Question: I am building a boat visualizer using AISHub. I was able to locate the vessels I wanted using latitude/longitude and show them on a map. However there are too many vessel (markers) and I don't know who is who.
: How do I show a pop-up window dynamically after clicking on a marker like below?

Below the most important part of the code I am using:
'''
class BoatMap extends Component {
constructor(props) {
super(props);
this.state = {
buttonEnabled: true,
buttonClickedAt: null,
progress: 0,
ships: [],
type: 'All',
shipTypes: [],
activeShipTypes: [],
logoMap: {}
};
this.updateRequest = this.updateRequest.bind(this);
this.countDownInterval = null;
}
// ... other operations
// ... other operations
render() {
return (
<div className="google-map">
<GoogleMapReact
bootstrapURLKeys={{ key: 'My_KEY' }}
center={{
lat: this.props.activeShip ? this.props.activeShip.latitude : 42.4,
lng: this.props.activeShip ? this.props.activeShip.longitude : -71.1
}}
zoom={8}
>
{/* Rendering all the markers here */}
{this.state.ships.map((ship) => (
<Ship
ship={ship}
key={ship.CALLSIGN}
lat={ship.LATITUDE}
lng={ship.LONGITUDE}
logoMap={this.state.logoMap}
/>
))}
<select className="combo-companies" onClick={this.props.handleDropdownChange}>
<option value="All">All</option>
{this.state.shipTypes.map((type) => (
<option
className={this.state.activeShipTypes.includes(type) ? 'active' : ''}
key={type}
value={type}
>
{type}
</option>
))}
</select>
</GoogleMapReact>
</div>
);
}
}
'''
1) I found <URL> which was useful to understand the procedure. But unfortunately I was not able to solve it.
2) Also I found <URL> I am using 'google-map-react' but the post isn't:
3) Lastly I tried to write my own component 'InfoWindowBox.js' and below is what I have done so far but have no idea if I am going in the right direction or not and if that should be implemented in the initial code:
'''
import React, { Component } from 'react';
import ReactDOM from 'react-dom';
import { InfoWindow } from 'google-maps-react';
export default class InfoWindowEx extends Component {
constructor(props) {
super(props);
this.infoWindowRef = React.createRef();
this.contentElement = document.createElement('div');
}
componentDidUpdate(prevProps) {
if (this.props.children !== prevProps.children) {
ReactDOM.render(React.Children.only(this.props.children), this.contentElement);
this.infoWindowRef.current.infowindow.setContent(this.contentElement);
}
}
render() {
return <InfoWindow ref={this.infoWindowRef} {...this.props} />;
}
}
'''
Please is anyone has gone though this, guide to the right direction for solving it as I am running out of ideas.
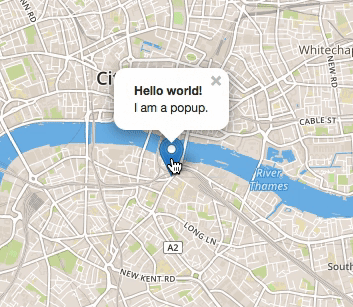
Answer: I created this successfully in reactjs however I did not used google-map-react. I just plainly used some of the snippets from this <URL>. You can see it in the link provided before you can see it work, you must change the API key in this line
'''
const API_KEY = "CHANGE_YOUR_API_KEY";
'''
For your reference, here is how I implemented it in my code:
'''
import React from "react";
import ReactDOM from 'react-dom';
var map;
var markers=[];
var infowindow;
const API_KEY = "CHANGE_YOUR_API_KEY" ;
class Map extends React.Component {
constructor(props) {
super(props);
this.onScriptLoad = this.onScriptLoad.bind(this);
}
onScriptLoad() {
var locations = [
['Bondi Beach', -33.890542, 151.274856, 4],
['Coogee Beach', -33.923036, 151.259052, 5],
['Cronulla Beach', -34.028249, 151.157507, 3],
['Manly Beach', -33.80010128657071, 151.28747820854187, 2],
['Maroubra BeachManly Beach Manly Beach Manly Beach', -33.950198, 151.259302, 1]
];
var mapOptions = {
zoom: 10,
center: new google.maps.LatLng(locations[0][1], locations[0][2]),
scrollwheel: true,
};
map = new window.google.maps.Map(document.getElementById(this.props.id), mapOptions);
this.props.onMapLoad(map)
for (var count = 0; count < locations.length; count++) {
var name = locations[count][0];
var loc = new google.maps.LatLng(locations[count][1], locations[count][2]);
this.createMarker(name,loc);
}
}
componentDidMount() {
if (!window.google) {
const script = document.createElement('script');
script.type = 'text/javascript';
script.src = 'https://maps.googleapis.com/maps/api/js?key='+API_KEY+'&libraries=places,geometry';
script.id = 'googleMaps';
script.async = true;
script.defer = true;
document.body.appendChild(script);
script.addEventListener('load', e => {
this.onScriptLoad()
})
}
else {
this.onScriptLoad()
}
var marker = new google.maps.Marker({
position: { lat: -25.344, lng: 131.036 },
map: map
});
}
createMarker(name,loc) {
var marker = new google.maps.Marker({
map: map,
position: loc,
title: name
});
markers.push(marker);
infowindow = new google.maps.InfoWindow();
var content =
'Location: ' + name +
'<br/>Lat: ' + loc.lat() +
'<br/>Long: ' + loc.lng() ;
marker.addListener('click', ()=>{
infowindow.setContent(content);
infowindow.open(map, marker);
});
}
render() {
return (
<div id="root">
<div className="map" id={this.props.id} />
</div>
)
}
}
export default Map;
'''